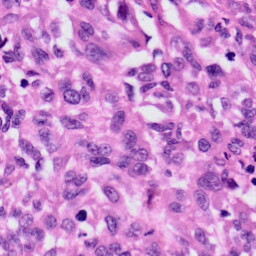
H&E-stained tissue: Skin